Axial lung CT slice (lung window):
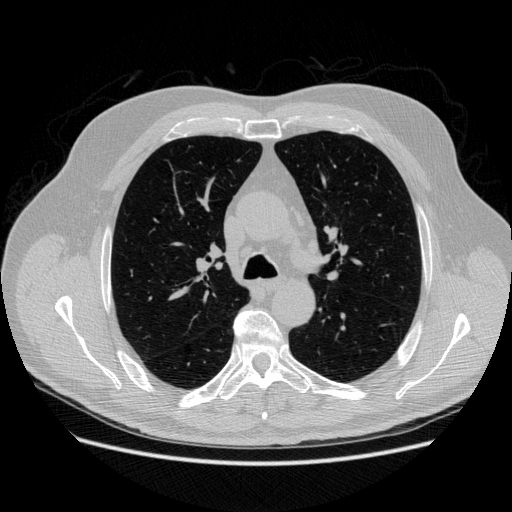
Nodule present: no